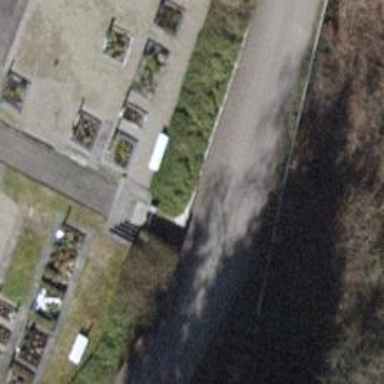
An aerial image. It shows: White bench.